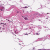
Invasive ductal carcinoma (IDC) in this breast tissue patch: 0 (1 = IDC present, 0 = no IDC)